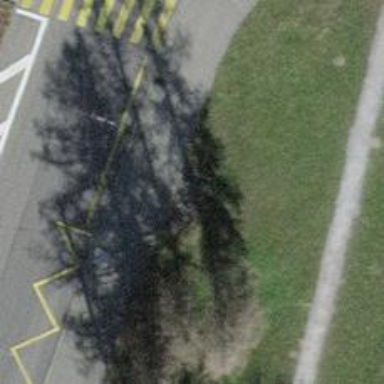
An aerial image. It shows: Bicycle parking area with wall loops.